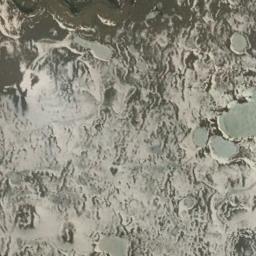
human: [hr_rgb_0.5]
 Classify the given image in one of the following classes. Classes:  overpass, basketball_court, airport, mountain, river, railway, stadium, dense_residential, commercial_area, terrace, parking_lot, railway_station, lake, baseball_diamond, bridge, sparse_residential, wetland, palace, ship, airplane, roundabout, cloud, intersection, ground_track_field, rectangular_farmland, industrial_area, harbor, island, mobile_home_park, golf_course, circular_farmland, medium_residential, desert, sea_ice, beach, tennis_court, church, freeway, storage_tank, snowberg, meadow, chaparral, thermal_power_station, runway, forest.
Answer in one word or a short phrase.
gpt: desert